Interaction volume radius: 5 \u00c5
Interaction volume height: 15 \u00c5
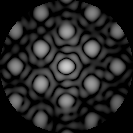
Disorder parameter: 0.1899